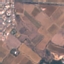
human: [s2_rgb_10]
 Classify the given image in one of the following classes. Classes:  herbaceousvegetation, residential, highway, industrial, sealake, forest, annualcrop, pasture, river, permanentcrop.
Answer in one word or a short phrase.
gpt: PermanentCrop